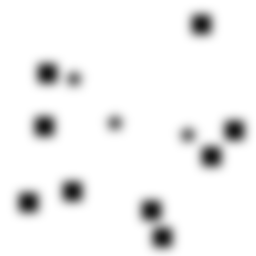
Squares: 9
Triangles: 0
Stars: 3
Total shapes: 12